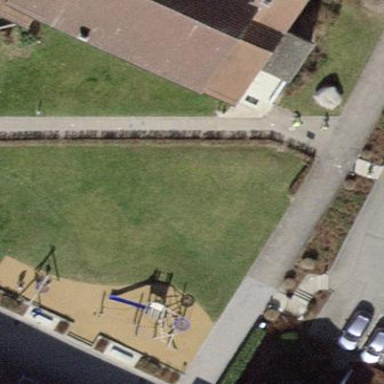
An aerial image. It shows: Playground area for leisure activities on the land.